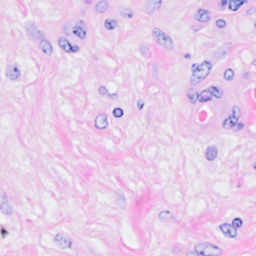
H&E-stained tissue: Breast